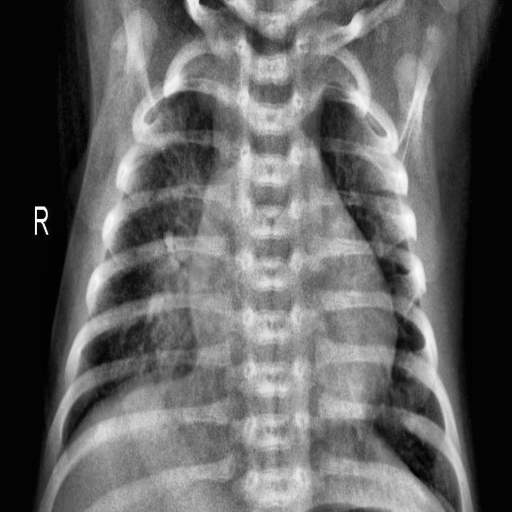
Finding: PNEUMONIA